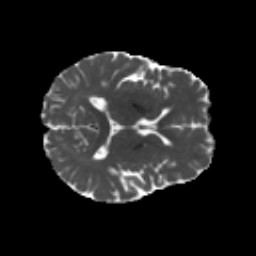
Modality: MD
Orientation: axial
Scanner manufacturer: siemens
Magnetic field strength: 3 T
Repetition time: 4.16 s
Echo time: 0.0806 s